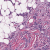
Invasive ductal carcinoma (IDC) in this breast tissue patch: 1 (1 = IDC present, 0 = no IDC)